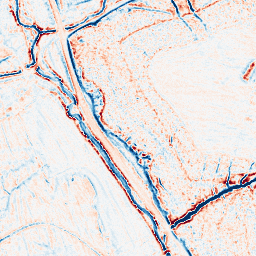
Category: edge_preserving
Decomposition family: bilateral
Decomposition parameters: d: 9
sigma_color: 75
sigma_space: 150
Upsampling method: bicubic
Upsampling parameters: scale: 8
Upsampling scale: 8